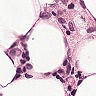
Metastatic tissue present: no